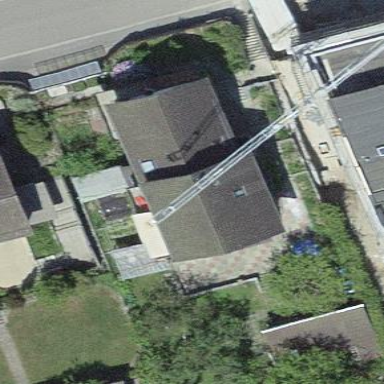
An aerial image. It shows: Detached residential building with gabled roof.